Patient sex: F
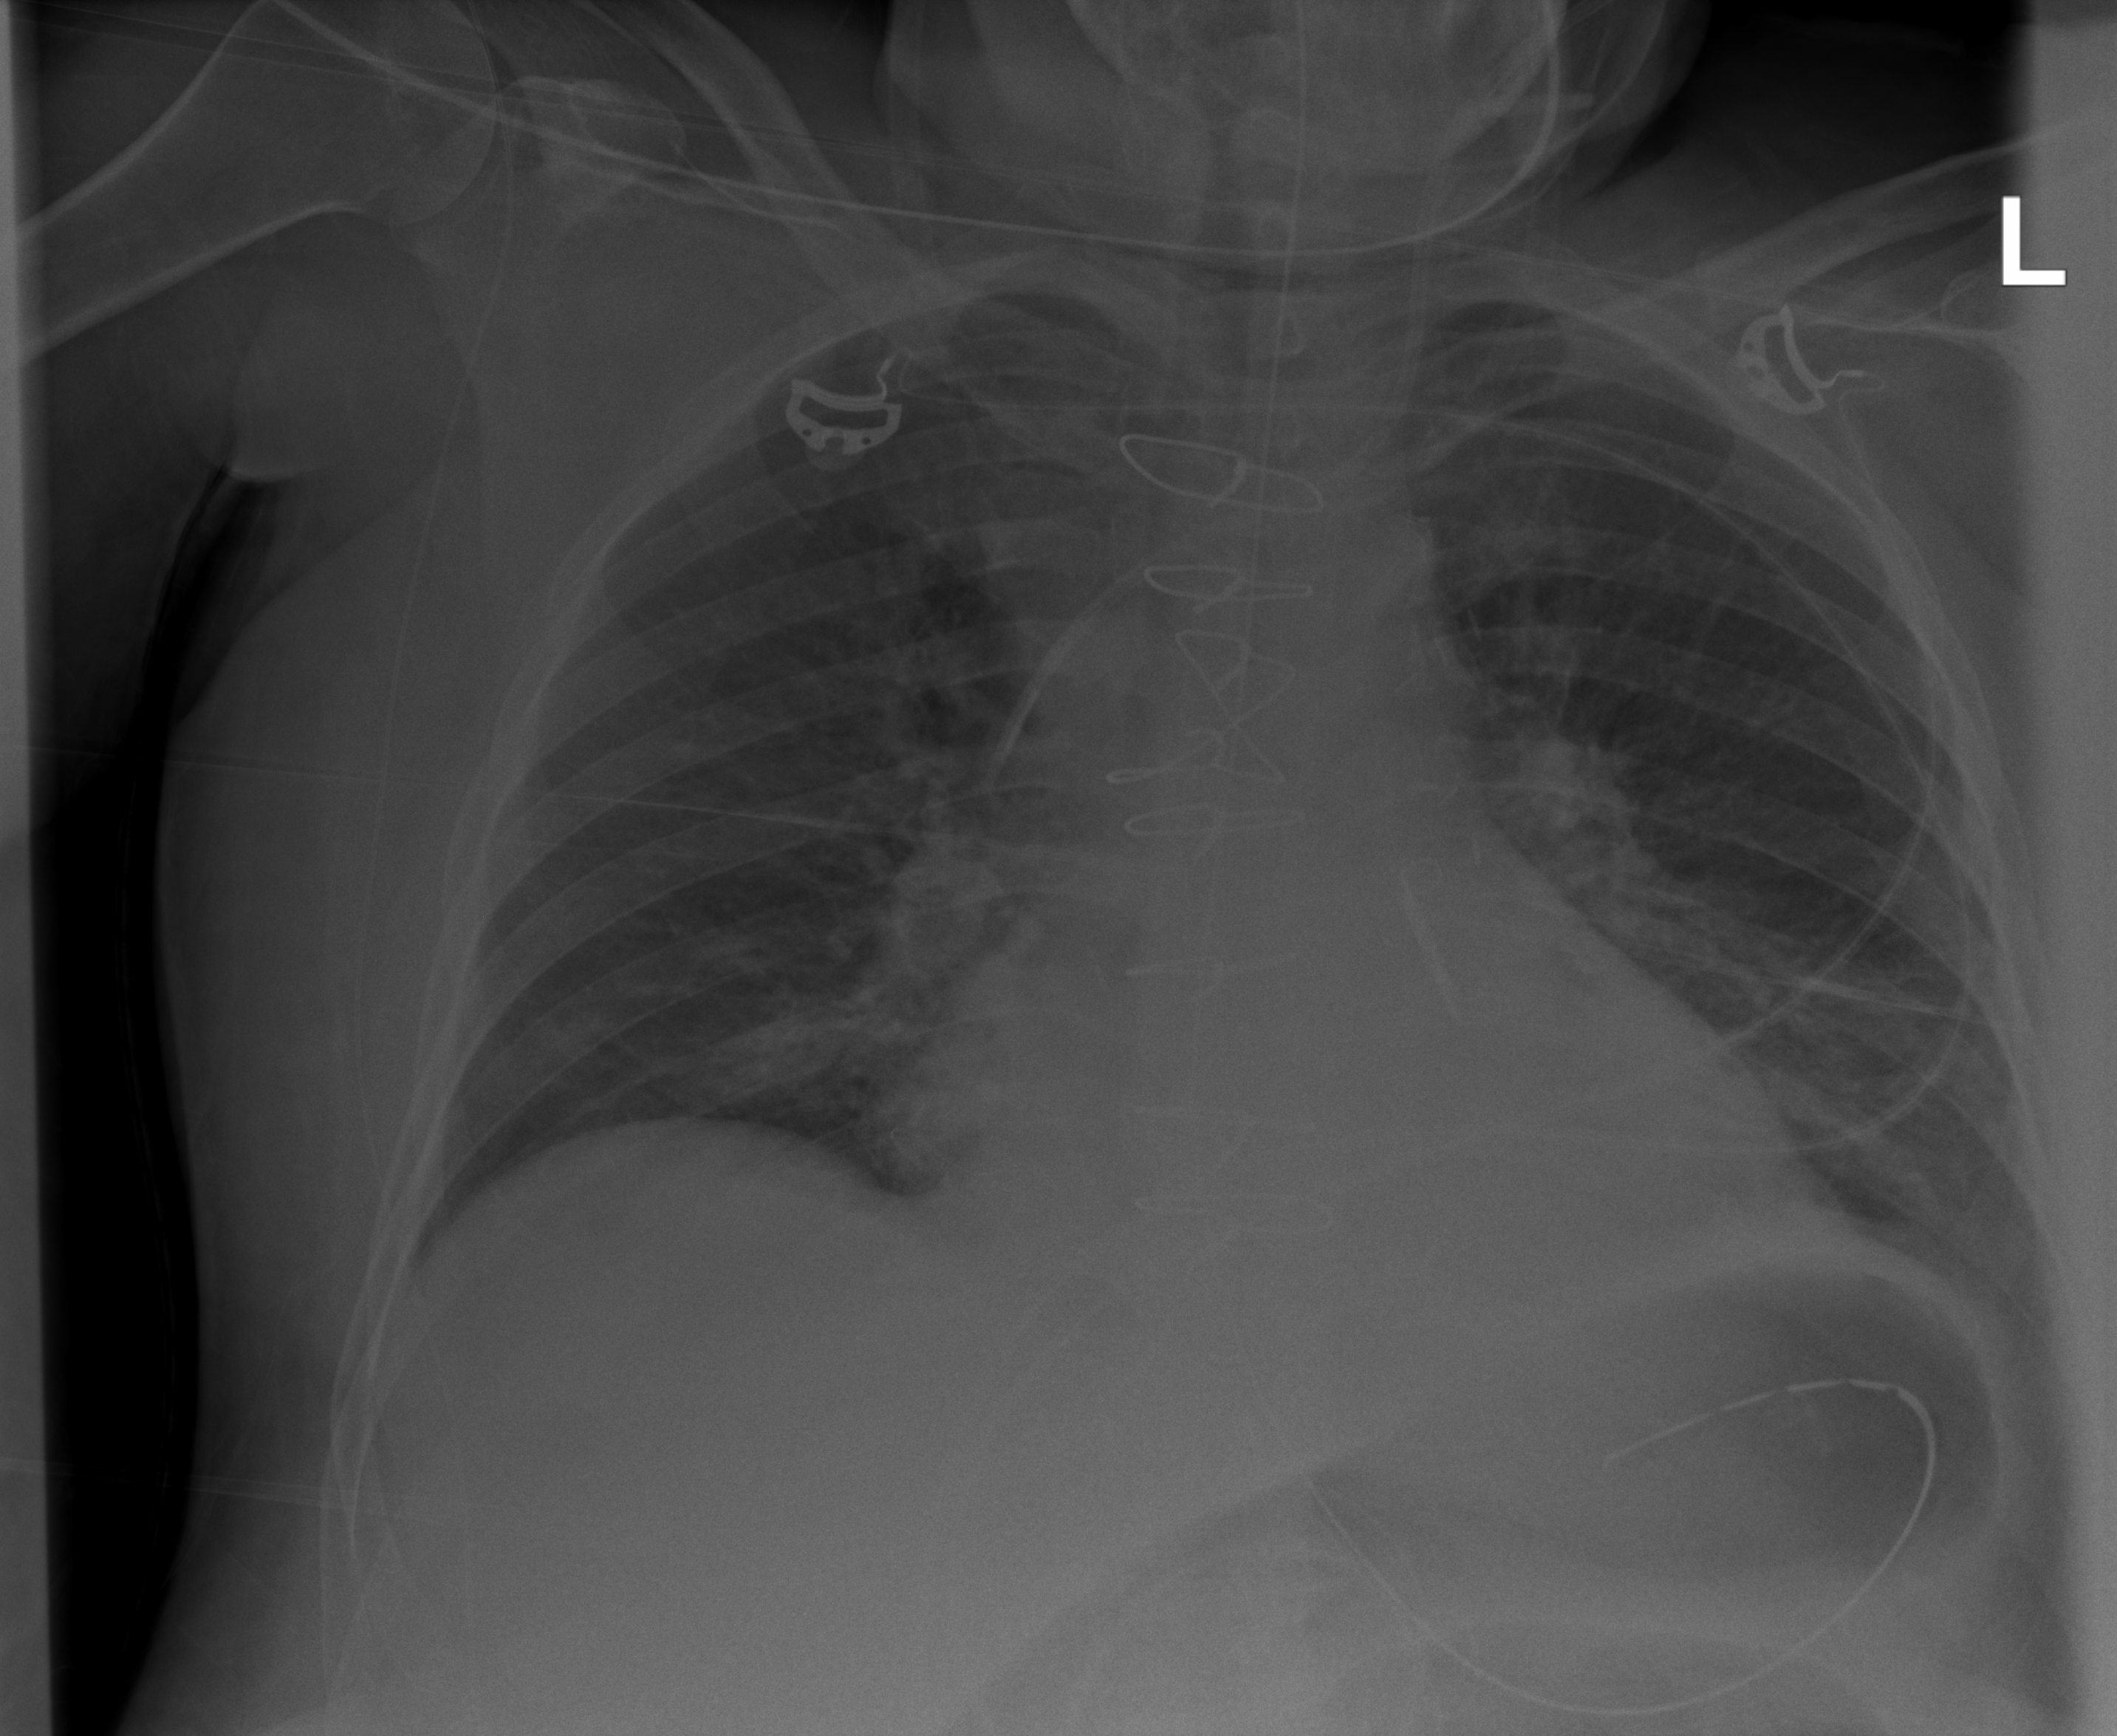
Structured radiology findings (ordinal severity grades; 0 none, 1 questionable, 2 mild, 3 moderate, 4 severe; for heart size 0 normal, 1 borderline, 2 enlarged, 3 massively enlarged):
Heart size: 2
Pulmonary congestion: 2
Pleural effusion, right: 2
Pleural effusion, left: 0
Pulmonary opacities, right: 2
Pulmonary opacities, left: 0
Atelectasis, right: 2
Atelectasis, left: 2